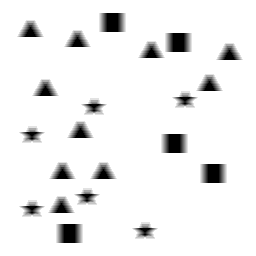
Squares: 5
Triangles: 10
Stars: 6
Total shapes: 21